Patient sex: M
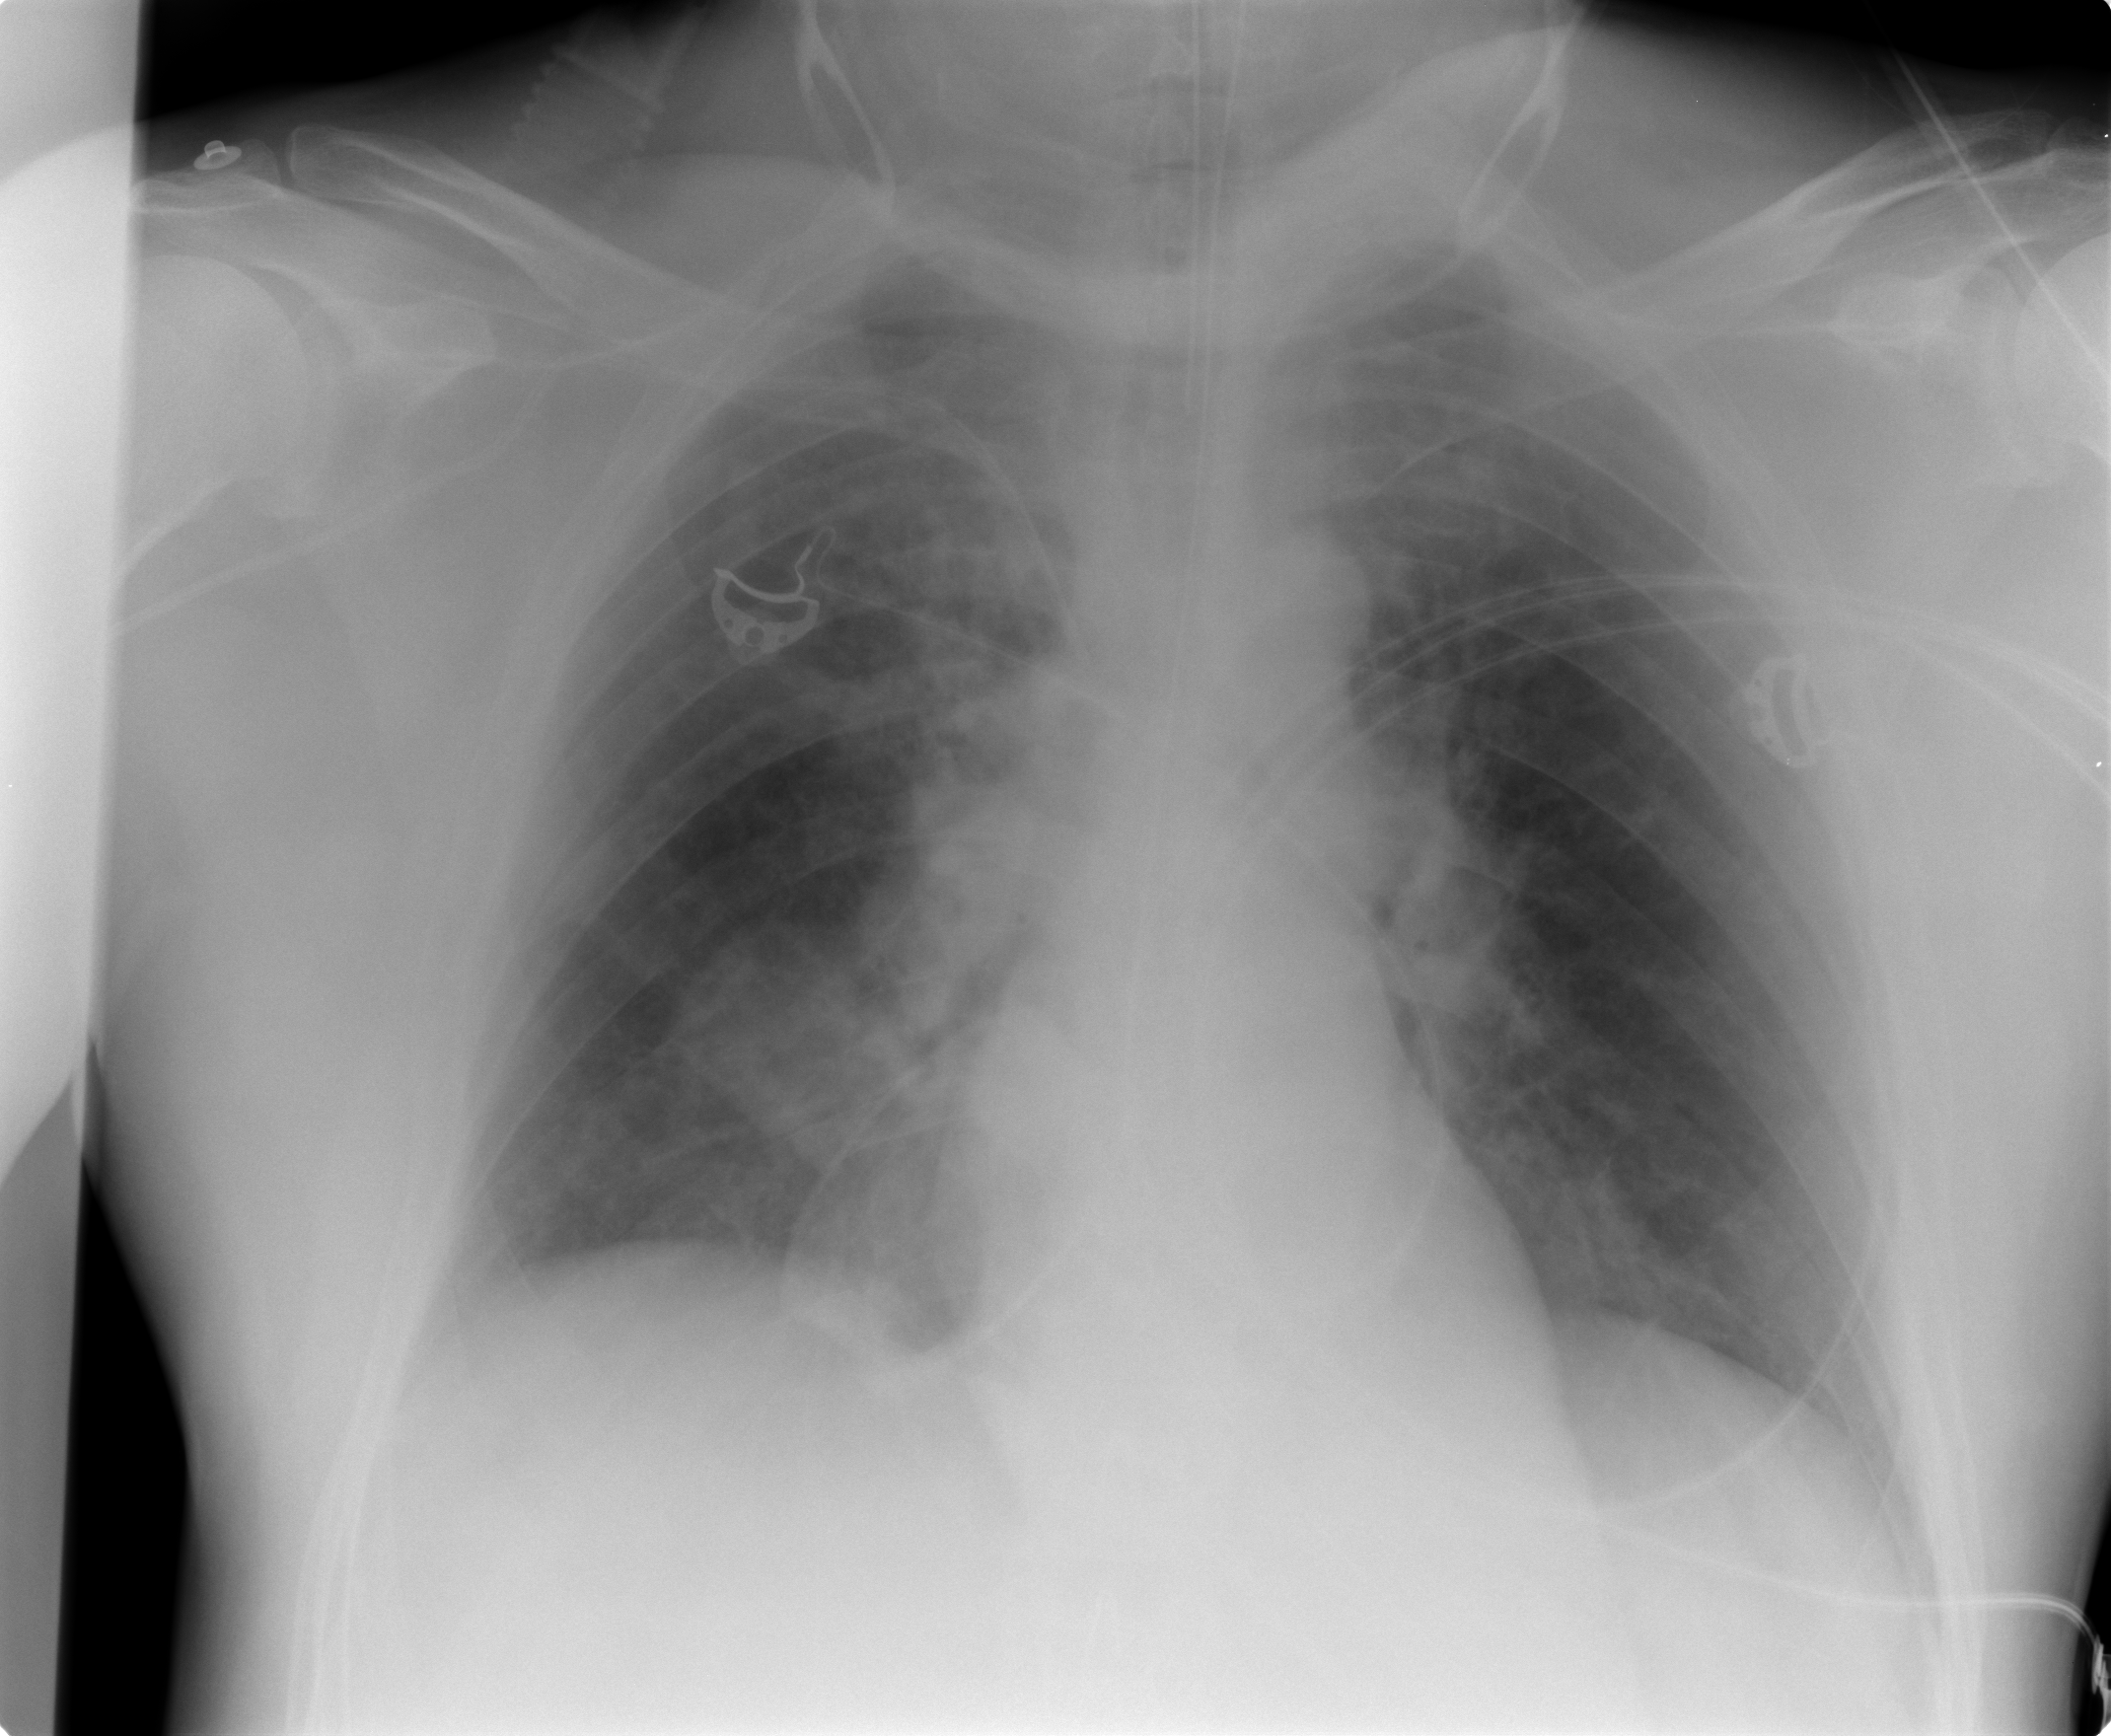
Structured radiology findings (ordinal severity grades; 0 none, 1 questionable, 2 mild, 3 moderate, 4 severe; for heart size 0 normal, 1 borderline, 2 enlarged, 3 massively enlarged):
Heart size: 0
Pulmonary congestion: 0
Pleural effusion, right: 0
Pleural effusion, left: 0
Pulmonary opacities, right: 0
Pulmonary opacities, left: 0
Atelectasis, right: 2
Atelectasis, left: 0